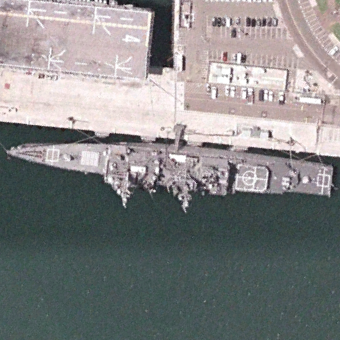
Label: cruiser